Question: I'm running my JMeter scripts for only 5 virtual users. The scenario is: each user logs in to a system using credentials, checks some boxes and clicks the submit button. For the first 4 users, it works fine. I could see the successful submit button response. But often time for the last user, it seems the response page is not complete, though there's no errors.
Can anyone please tell me how can I ensure a complete page response? I'm attaching a screenshot if that helps.
Thanks!
--Ishti

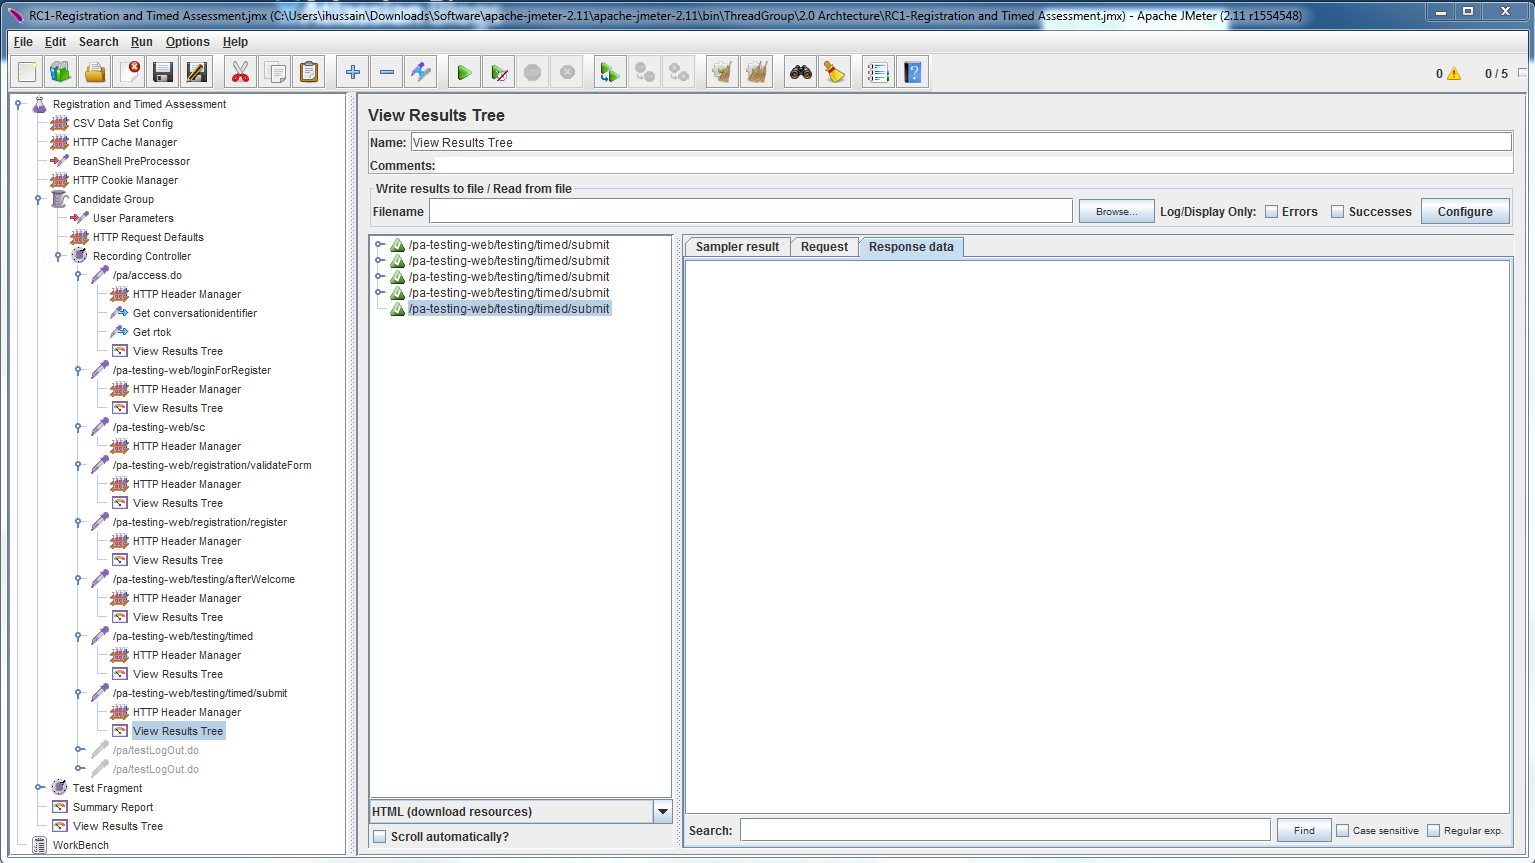
Answer: With the listener on the thread where the request is sent, you might find the thread has been terminated before the response has been consumed.
You have another results tree listener at global scope, does it show the response?
Check jmeter.log to determine the time the thread ended.
Try adding a post-processor to force the thread to wait for response.